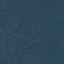
Land use / land cover: Forest